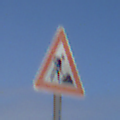
Verkehrszeichen: Arbeitsstelle
Umgebung: Outdoor, Nature
Tageszeit: Midday
Wetter: PartlyCloudy
Licht: Natural
Jahreszeit: NotSpecified
Kontrast: MediumContrast